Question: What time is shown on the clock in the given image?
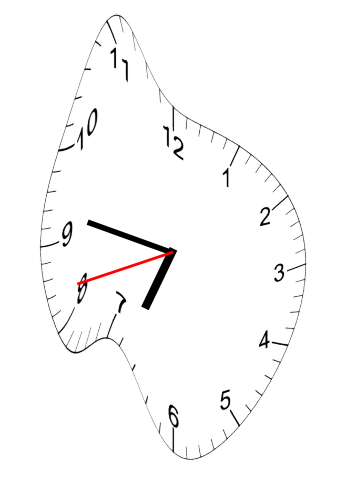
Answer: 06:46:42